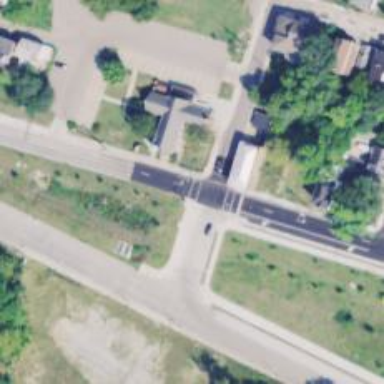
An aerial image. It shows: Crossing on footway.